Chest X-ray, PA view. Patient: 47 years old, sex F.
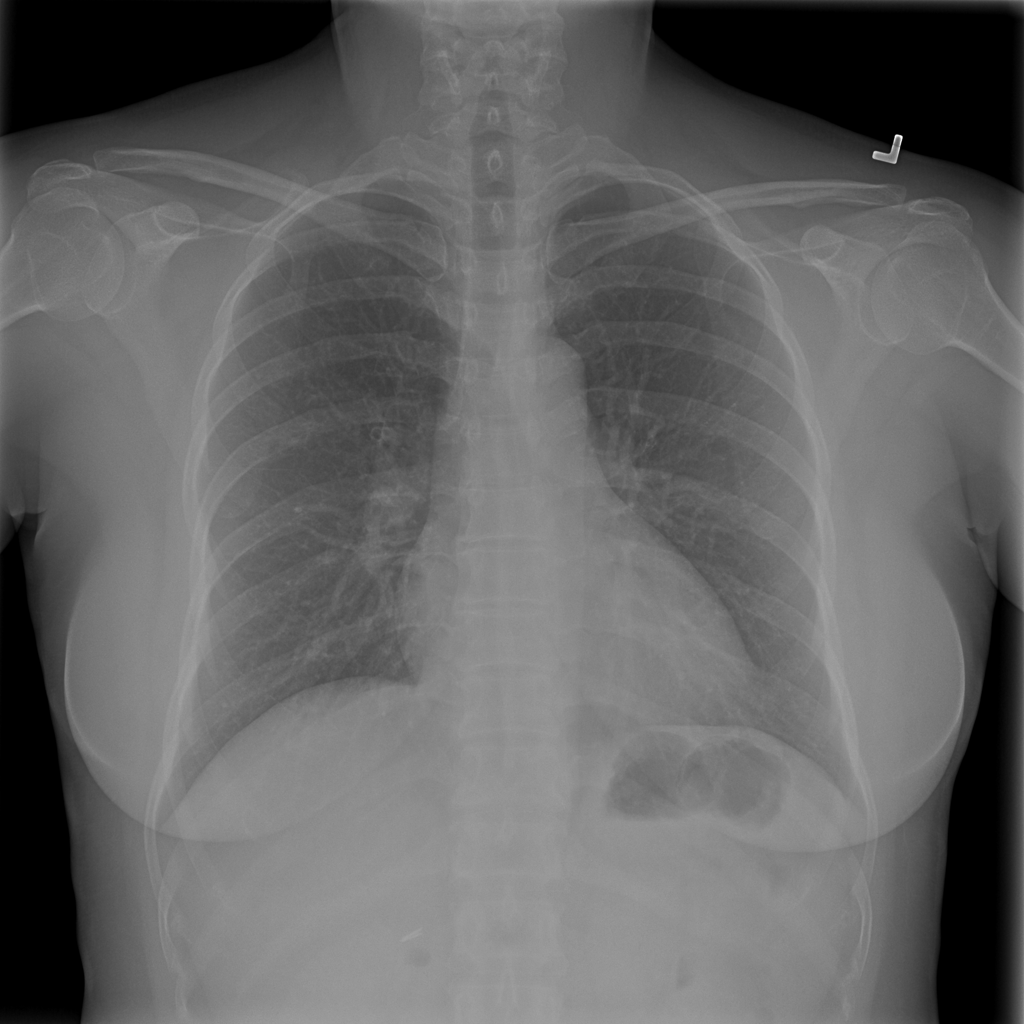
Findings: No Finding